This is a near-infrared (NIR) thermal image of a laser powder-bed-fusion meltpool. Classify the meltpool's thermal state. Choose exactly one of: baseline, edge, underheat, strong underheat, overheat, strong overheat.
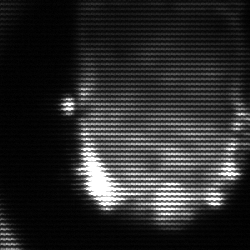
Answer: baseline